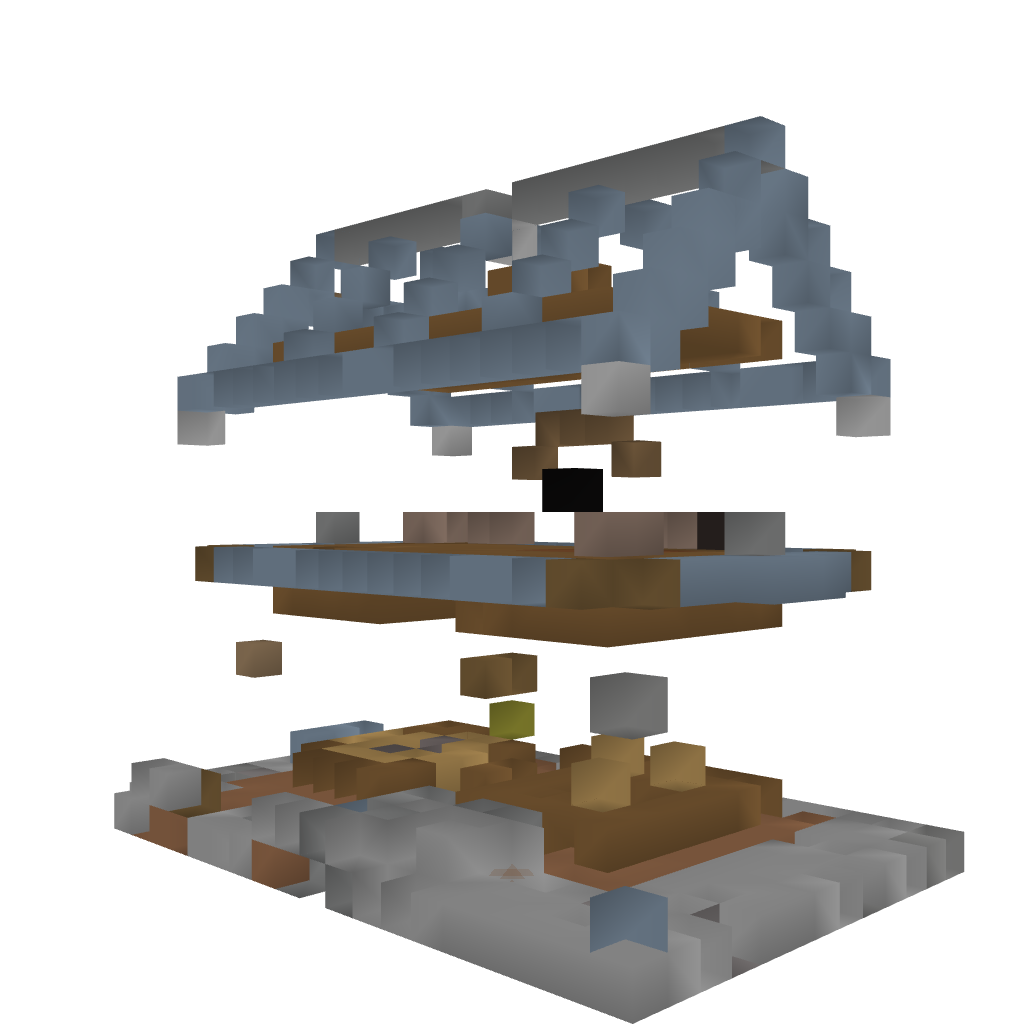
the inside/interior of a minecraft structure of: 2 story rustic house